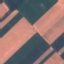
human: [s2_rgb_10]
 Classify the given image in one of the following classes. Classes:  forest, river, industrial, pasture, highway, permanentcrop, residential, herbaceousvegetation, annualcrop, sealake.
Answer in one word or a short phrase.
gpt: AnnualCrop